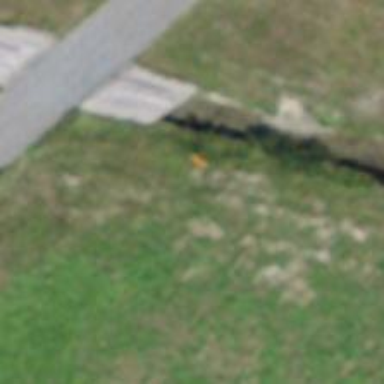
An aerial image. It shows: Pole supporting pipeline marker with roof cover.